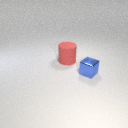
large red rubber cylinder to the left of small blue metal cube